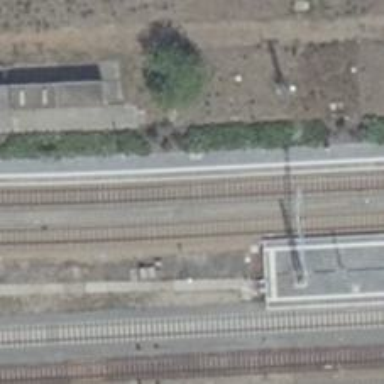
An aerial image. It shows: Railway signal.